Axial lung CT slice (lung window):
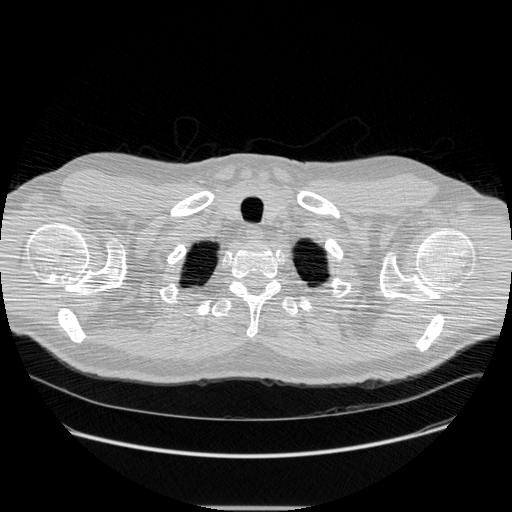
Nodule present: no